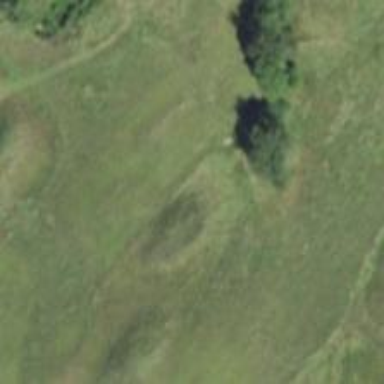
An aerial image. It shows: Grassy area designated as golf tee.